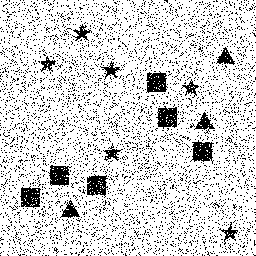
Squares: 6
Triangles: 3
Stars: 6
Total shapes: 15